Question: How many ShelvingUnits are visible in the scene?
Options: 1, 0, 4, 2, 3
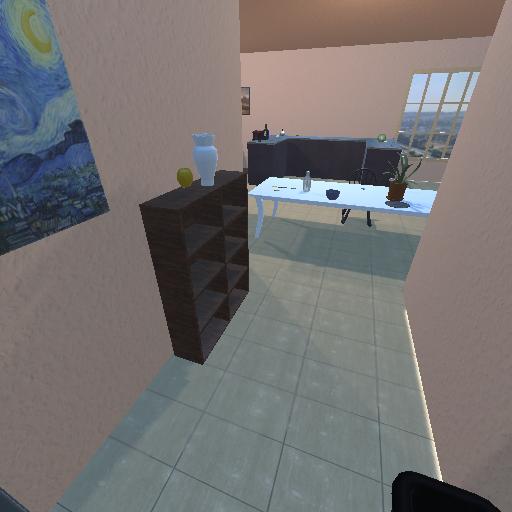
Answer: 1